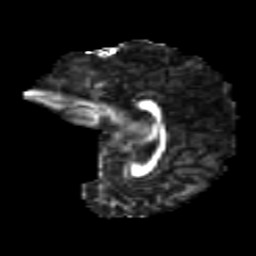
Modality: FA
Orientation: sagittal
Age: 10
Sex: male
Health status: ill
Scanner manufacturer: ge
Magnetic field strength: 3 T
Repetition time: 6.752 s
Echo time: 0.079 s